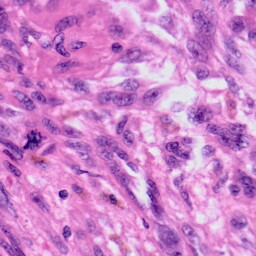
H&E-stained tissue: Skin